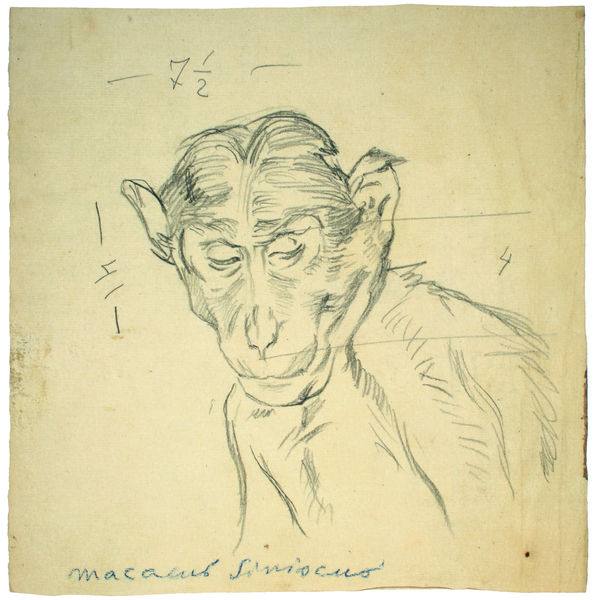
Titel: Macacus Siniscus
Künstler: Gabriel von Max
Standort: München
Institution: Städtische Galerie im Lenbachhaus
Schlagwörter: kopf, körper, brust, grau, kreide, mund, nase, skizze, zeichnung, blick, tier, bart, arm, augen, gesicht, mensch, bildnis, portrait, porträt, signatur, haare, blatt, kinn, lippen, ohren, scheitel, schulter, affe, fell, schrift, haltung, studie, linien, ausdruck, zahlen, oberkörper, vier, kohle, schraffur, text, beschriftung, bleistift, zoo, kiefer, schnauze, maul, sieben, skizzenbuch, menschlich, proportionen, massangabe, maße, proportion, ausdrucksstark, männlichkeit, vermessung, menschenaffe, oren, maaße, affenmensch, amx, gabriel von, affenkopf, 4, 41, einundvierzig, großenangabe, hatung, 7,5